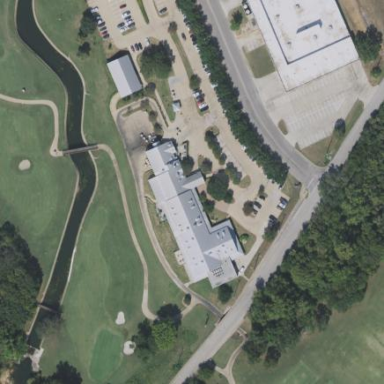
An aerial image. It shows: Clubhouse building associated with golf course.